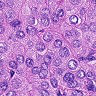
Metastatic tissue present: yes